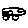
Label: car